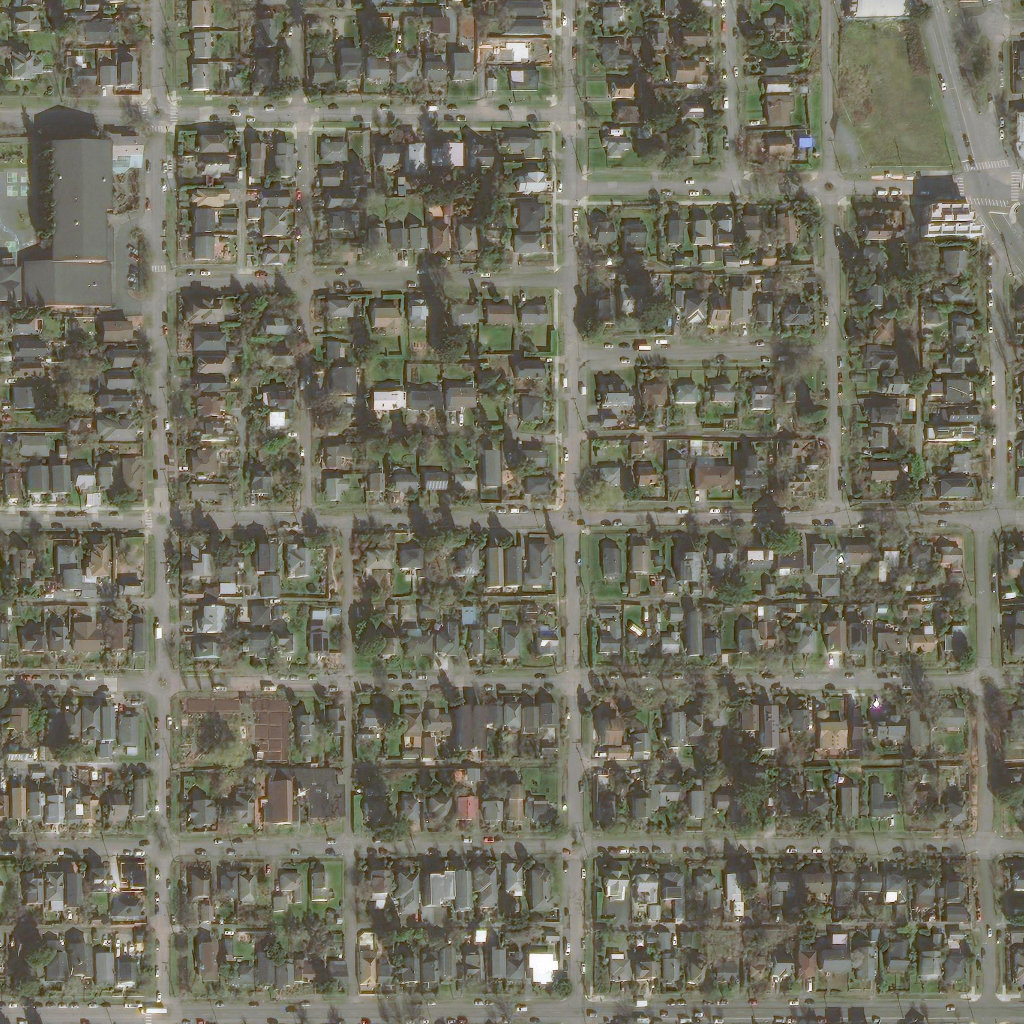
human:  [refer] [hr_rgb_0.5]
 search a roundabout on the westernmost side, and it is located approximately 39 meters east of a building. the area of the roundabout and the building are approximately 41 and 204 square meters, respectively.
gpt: <box>[[28, 26, 30, 28, 0]]</box>

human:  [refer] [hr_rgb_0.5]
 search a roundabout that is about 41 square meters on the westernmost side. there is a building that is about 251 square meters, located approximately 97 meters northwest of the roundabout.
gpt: <box>[[28, 26, 30, 28, 0]]</box>

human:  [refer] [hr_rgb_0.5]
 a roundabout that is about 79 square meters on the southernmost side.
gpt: <box>[[54, 81, 57, 84, 0]]</box>